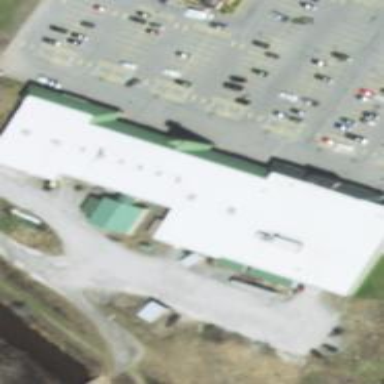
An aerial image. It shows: Supermarket located in building.